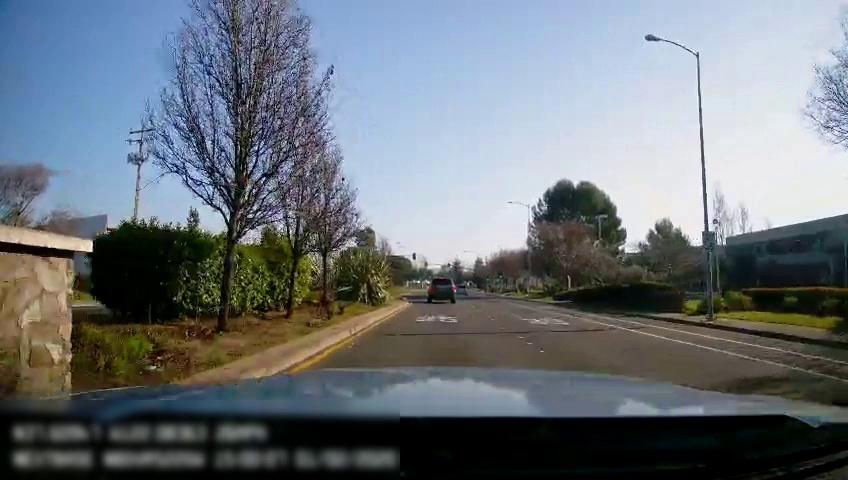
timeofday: Day
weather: Sunny
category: Drivable Space
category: Vehicles | SUV
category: Lanes | Alternate Lane
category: Lanes | Current Lane
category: Lanes | Current Lane
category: Lanes | Alternate Lane